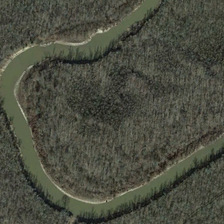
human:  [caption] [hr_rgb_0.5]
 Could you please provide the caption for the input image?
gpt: many green trees are in two sides of a curved river .

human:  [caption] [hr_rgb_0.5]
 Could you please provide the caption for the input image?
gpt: many green trees are in two sides of a curved river .

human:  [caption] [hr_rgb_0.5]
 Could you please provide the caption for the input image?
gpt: many green trees are in two sides of a curved river .

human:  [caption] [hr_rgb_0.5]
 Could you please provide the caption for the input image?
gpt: many green trees are in two sides of a curved river .

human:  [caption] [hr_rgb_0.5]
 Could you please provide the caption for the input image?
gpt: many green trees are in two sides of a curved river .